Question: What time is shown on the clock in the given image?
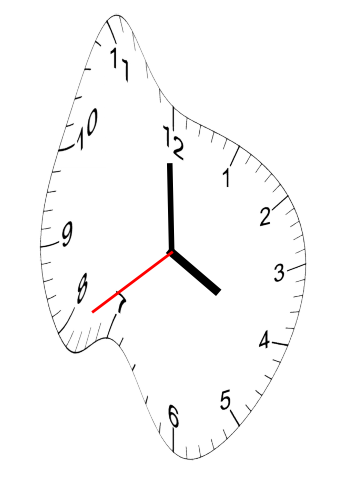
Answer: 03:59:39